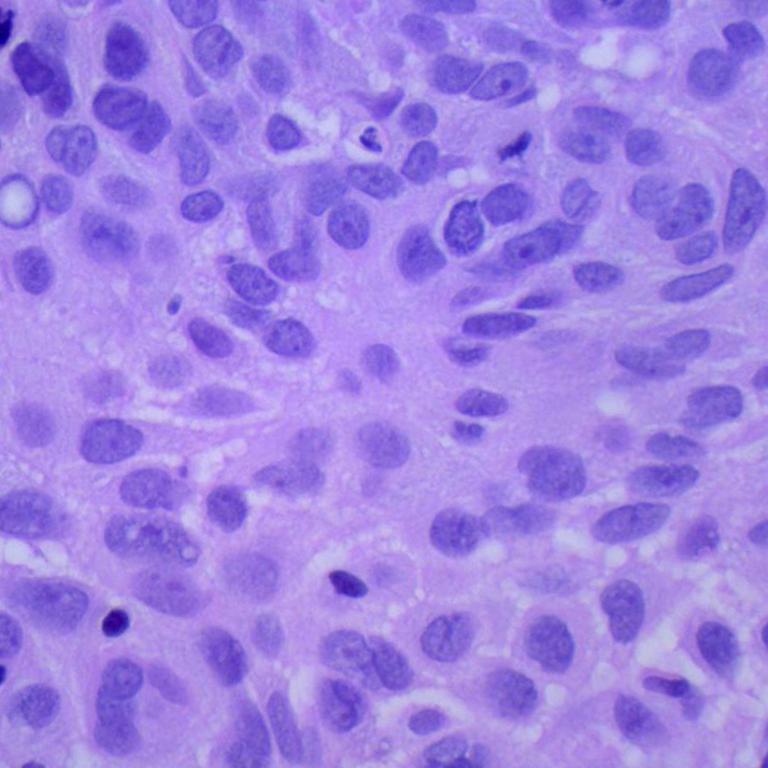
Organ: lung
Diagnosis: squamous carcinomas